高三 · 代数
若 $f(x)=x^{4}-\frac{2}{x}$, 则 $f^{\prime}(1)$ 等于 ( )
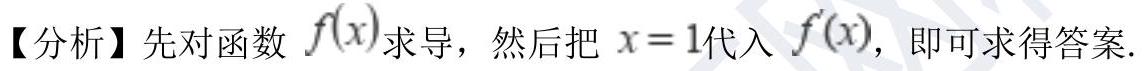
A. -1
B. 2
C. 3
D. 6
答案: D
解析: 答案: D

【解析】 $\because f(x)=x^{4}-\frac{2}{x}, \therefore f^{\prime}(x)=4 x^{3}+\frac{2}{x^{2}}$,

$\therefore f^{\prime}(1)=4+2=6$.

故答案为: D.

2.答案: C

【解析】 因为 $f(x)=\ln x$, 则 $f^{\prime}(x)=\frac{1}{x}$, 所以 $f^{\prime}(2)=\frac{1}{2}$.

故答案为: C.

【分析】先对函数求导, 再将 $x=2$ 代入, 即可得出结果.